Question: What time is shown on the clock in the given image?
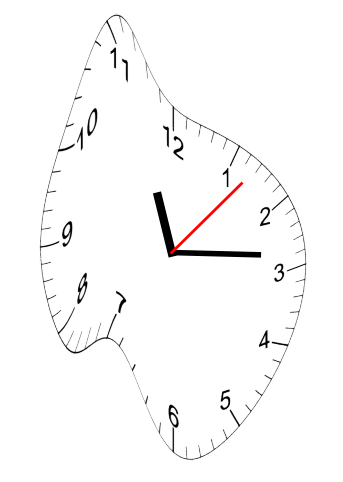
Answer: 11:14:07